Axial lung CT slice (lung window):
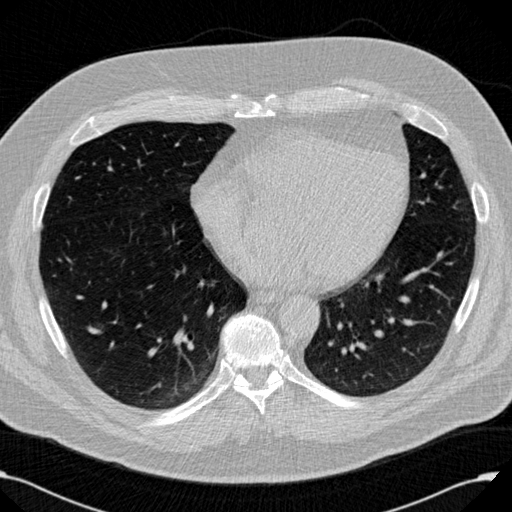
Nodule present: no